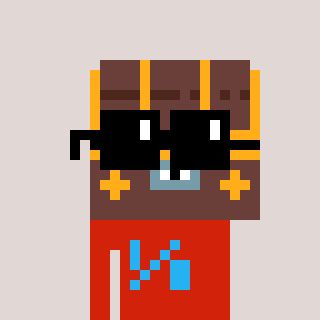
a pixel art character with square black sunglasses, a treasure chest-shaped head and a red-colored body on a warm background